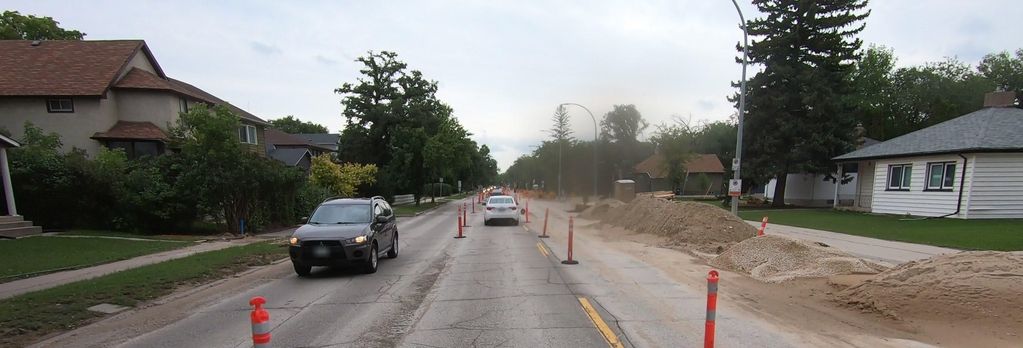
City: winnipeg